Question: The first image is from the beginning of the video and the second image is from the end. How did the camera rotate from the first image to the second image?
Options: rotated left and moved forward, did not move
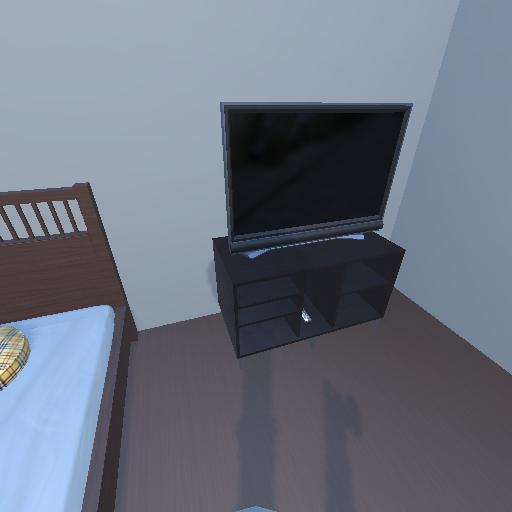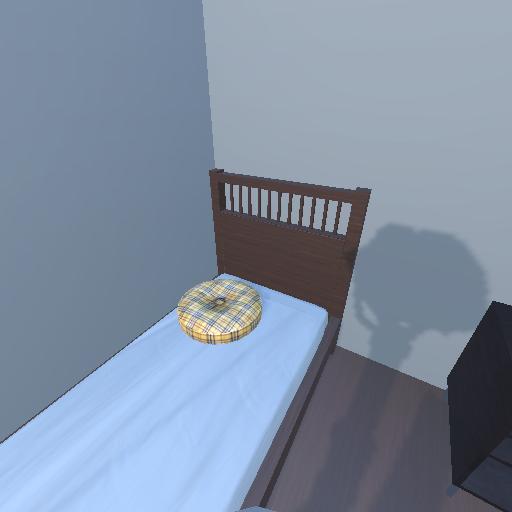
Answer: rotated left and moved forward